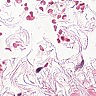
Metastatic tissue present: no